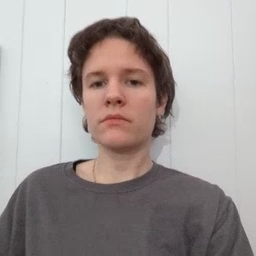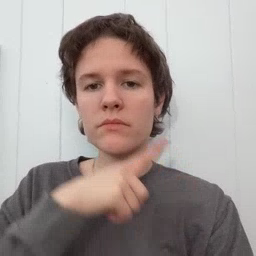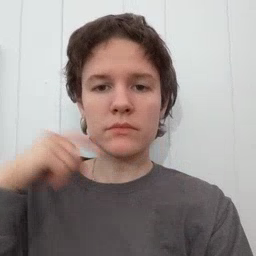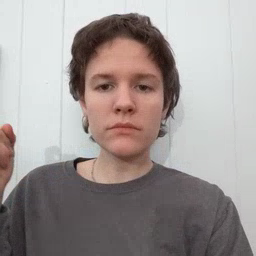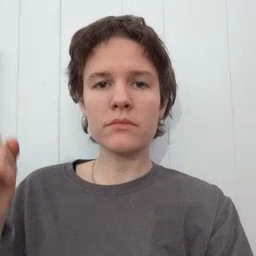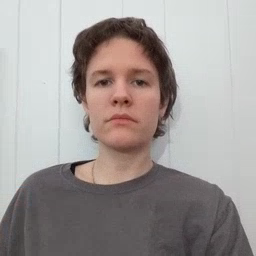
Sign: dry